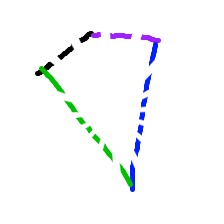
Shape: kite